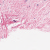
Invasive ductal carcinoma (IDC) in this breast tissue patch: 0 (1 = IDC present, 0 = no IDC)